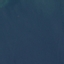
Land use / land cover: SeaLake